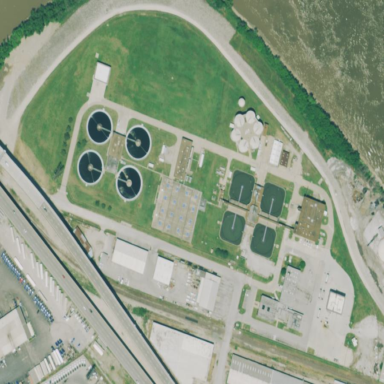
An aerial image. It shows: Wastewater plant.